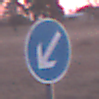
Verkehrszeichen: VorgeschriebeneVorbeifahrtLinks
Umgebung: Outdoor, Nature
Tageszeit: SunriseSunset
Wetter: Clear
Licht: Natural
Jahreszeit: NotSpecified
Kontrast: LowContrast